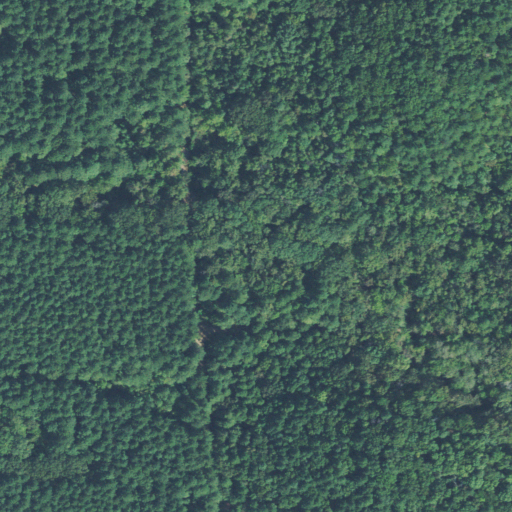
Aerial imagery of valley in Tennessee named McKelvey Hollow containing deciduous forest, evergreen forest, mixed forest, open development, and woody wetlands